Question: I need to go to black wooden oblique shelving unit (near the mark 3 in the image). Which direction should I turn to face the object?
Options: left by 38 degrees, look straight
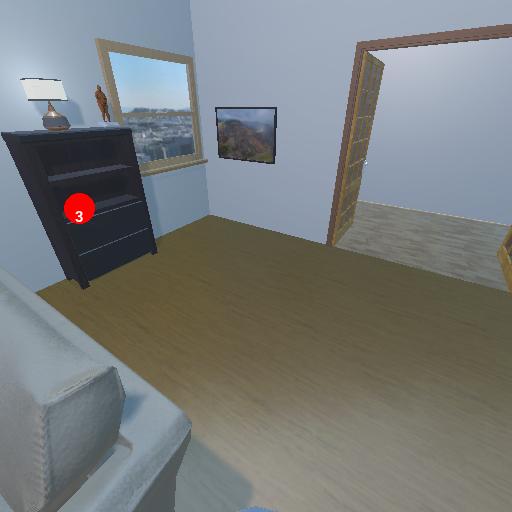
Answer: left by 38 degrees